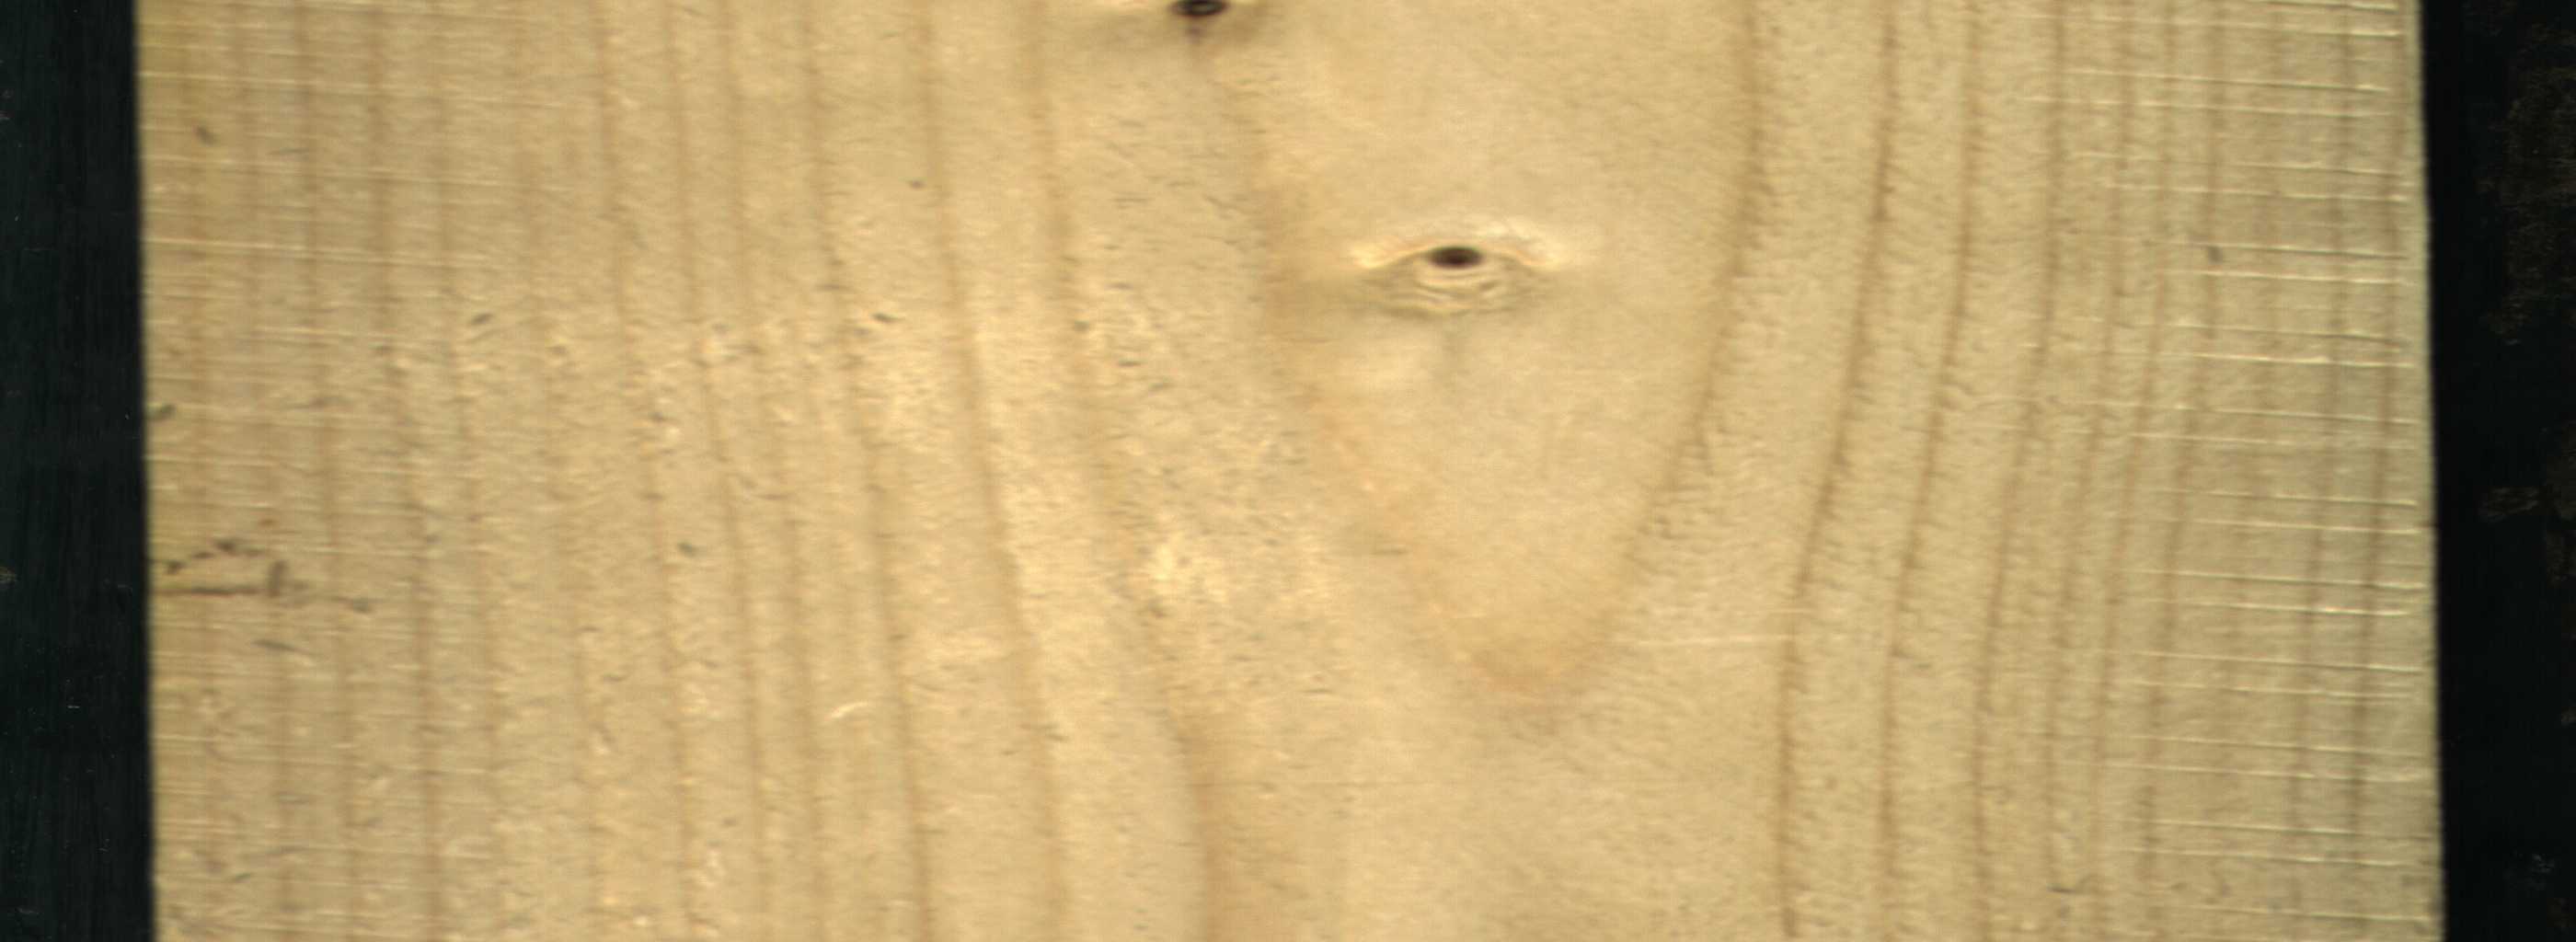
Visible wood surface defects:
Dead_Knot
Dead_Knot